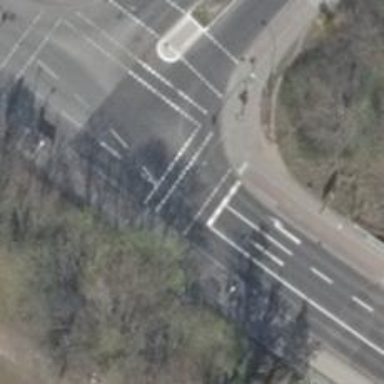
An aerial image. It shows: Asphalt footway with marked crossing equipped with traffic signals.